Question: I am suing asp.net webservice (visual studio 2008) for DBConnection in android.
It runs sucessfully.
My android code is:
'''
protected void onCreate(Bundle savedInstanceState) {
super.onCreate(savedInstanceState);
setContentView(R.layout.activity_main);
final AlertDialog ad=new AlertDialog.Builder(this).create();
TextView tv=(TextView)findViewById(R.id.tvArray);
Button btnCall=(Button)findViewById(R.id.btnCall);
btnCall.setOnClickListener(new OnClickListener() {
@Override
public void onClick(View v) {
// TODO Auto-generated method stub
CallSoap cs=new CallSoap();
try
{
String name=cs.Call();
Toast.makeText(getApplicationContext(), name, Toast.LENGTH_LONG).show();
}
catch(Exception ex)
{
ad.setMessage(ex.getMessage());
}
}
});
}
'''
And callsoap method:
'''
import java.util.ArrayList;
import org.ksoap2.SoapEnvelope;
import org.ksoap2.serialization.PropertyInfo;
import org.ksoap2.serialization.SoapObject;
import org.ksoap2.serialization.SoapSerializationEnvelope;
import org.ksoap2.transport.HttpTransportSE;
import android.widget.Toast;
public class CallSoap
{
public final String SOAP_ACTION ="http://tempuri.org/GetData";
public final String OPERATION_NAME = "GetData";
public final String WSDL_TARGET_NAMESPACE = "http://tempuri.org/";
public final String SOAP_ADDRESS = "http://10.0.2.2:8080/Service1.asmx";
public CallSoap()
{
}
public String Call()
{
SoapObject req=new SoapObject(WSDL_TARGET_NAMESPACE, OPERATION_NAME);
SoapSerializationEnvelope envelope = new SoapSerializationEnvelope(
SoapEnvelope.VER11);
envelope.dotNet = true;
//envelope.headerOut = security; // this is an Element[] created before
envelope.encodingStyle = SoapEnvelope.ENC;
envelope.setAddAdornments(false);
envelope.implicitTypes = false;
envelope.setOutputSoapObject(req);
HttpTransportSE httpTransport = new HttpTransportSE(SOAP_ADDRESS);
Object response=null;
try
{
httpTransport.call(SOAP_ACTION, envelope);
response = envelope.getResponse();
//Toast.makeText(this, "this is my Toast message!!! =)", Toast.LENGTH_LONG).show();
}
catch (Exception exception)
{
response=exception.toString();
}
return response.toString();
}
}
'''
It gives me Error when i click button on the app:
> android org.xmlpull.v1.xmlpullparserexception expected start_tag http
//schemas.xmlsoap.org/soap/envelope/ envelope position start tag
I got many questions regarding this on stack.
I found that it generally happens due to wrong service method written.
But in my case i checked all of those. Every thing is right.
You can also check: I have snap of my running servive in which each and every thing is given:

Please help me.
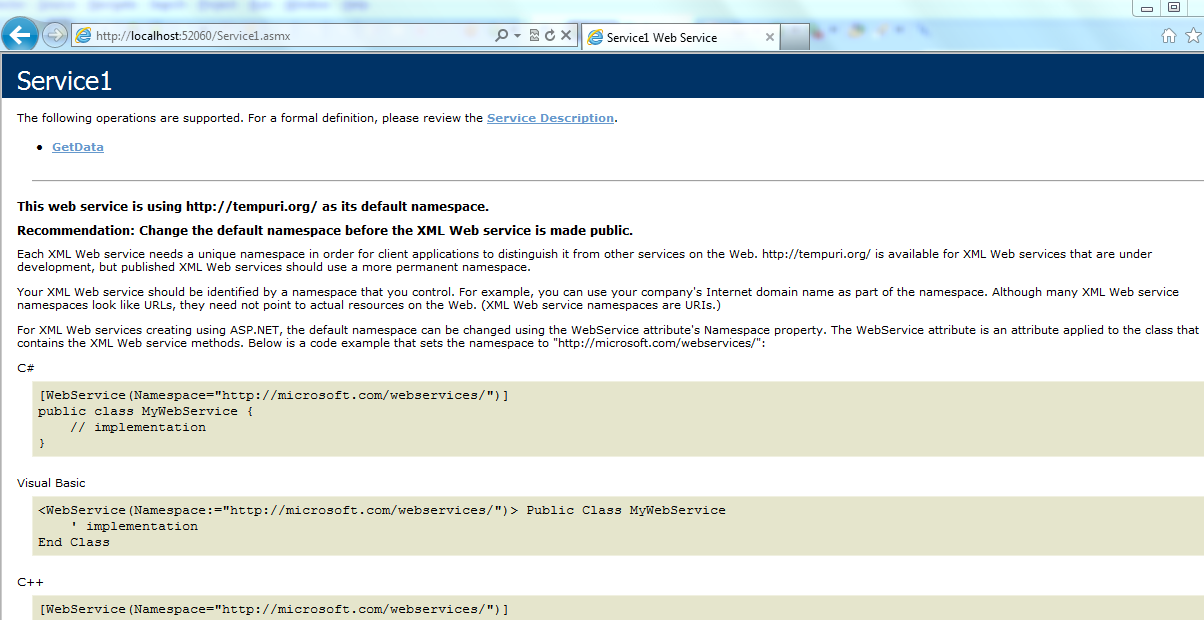
Answer: I think you have to put Port number instead of 8080